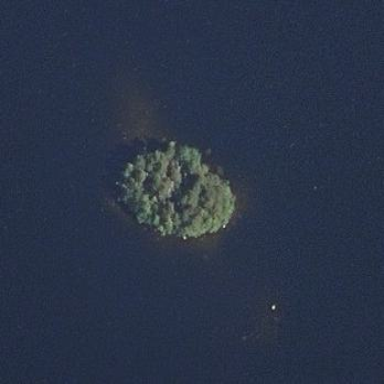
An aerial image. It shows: Islet surrounded by woodland.